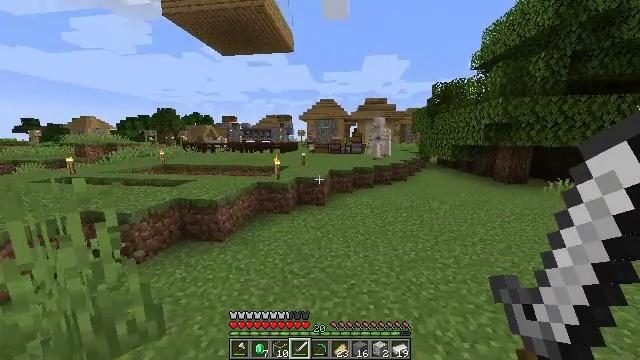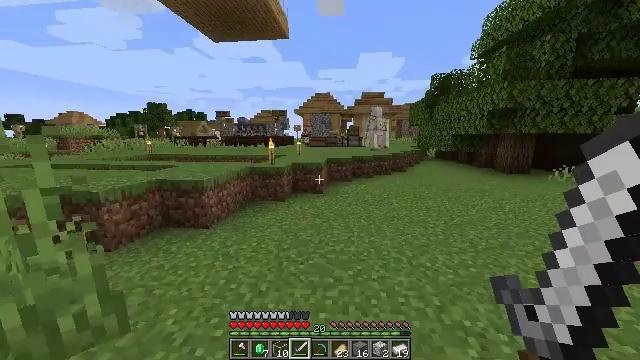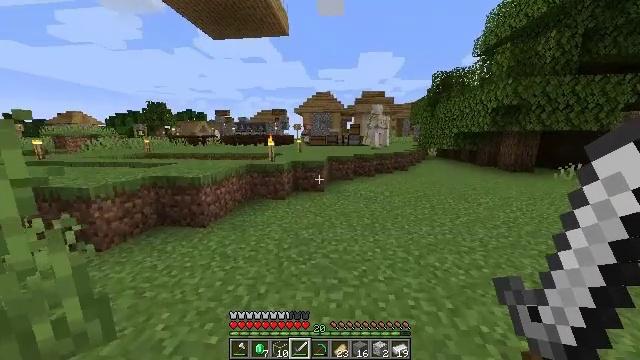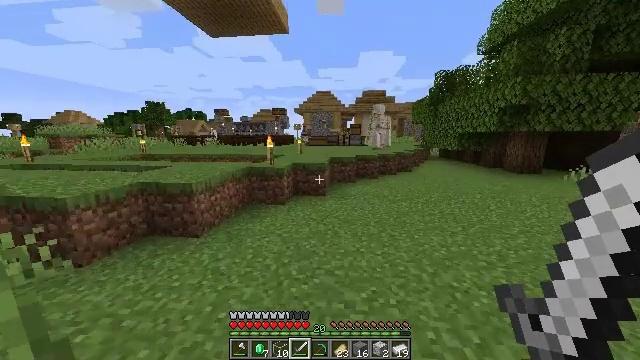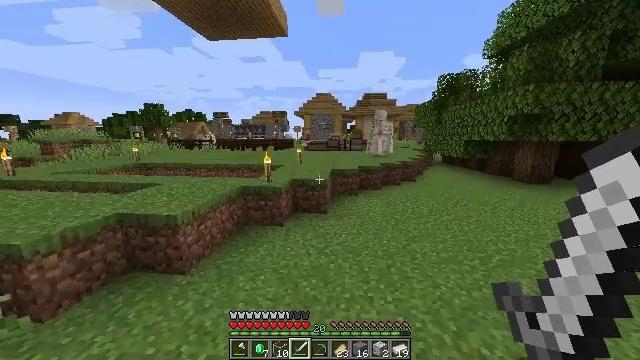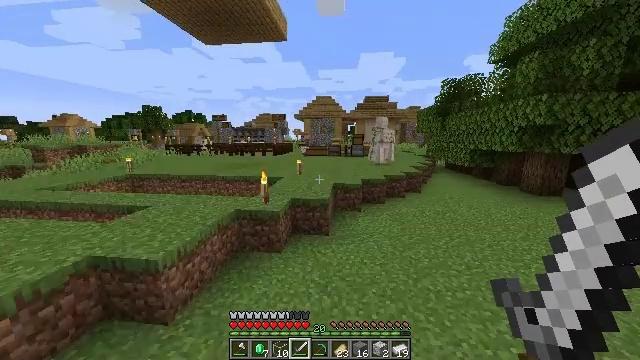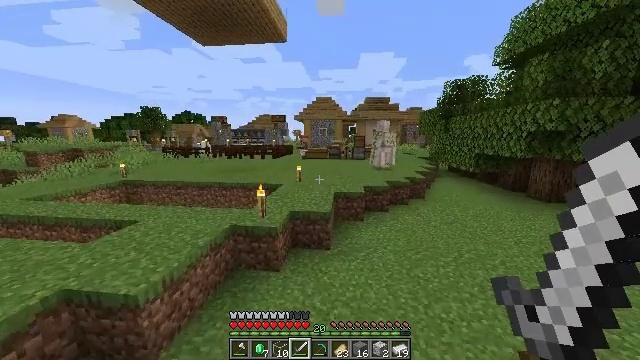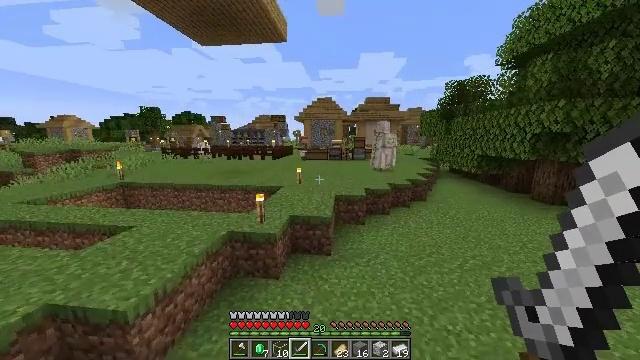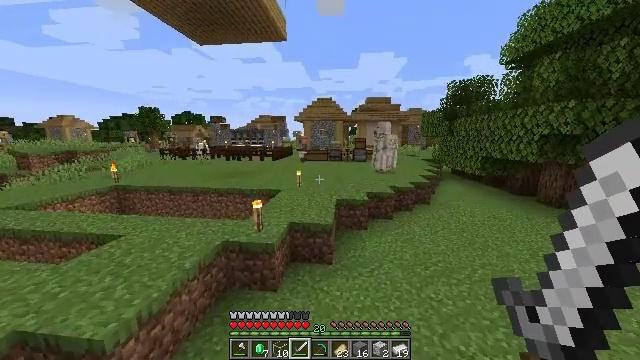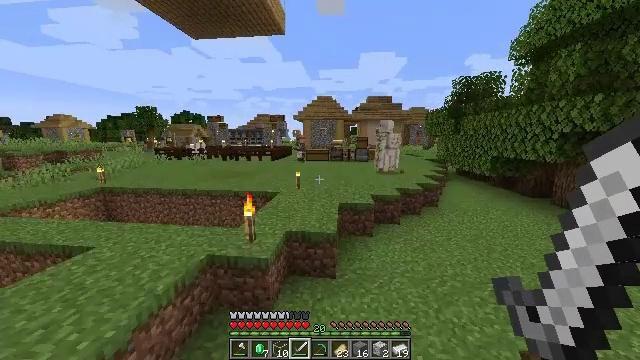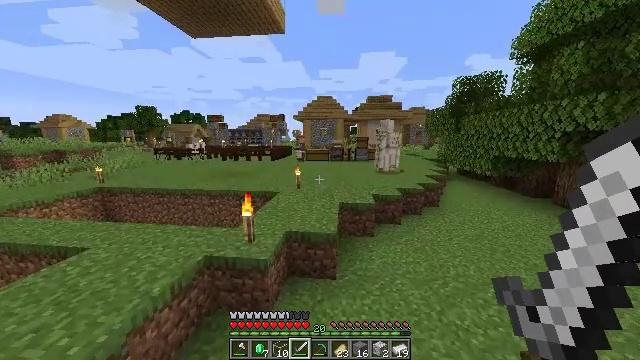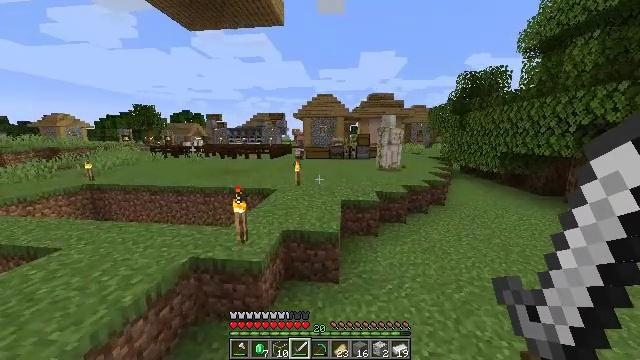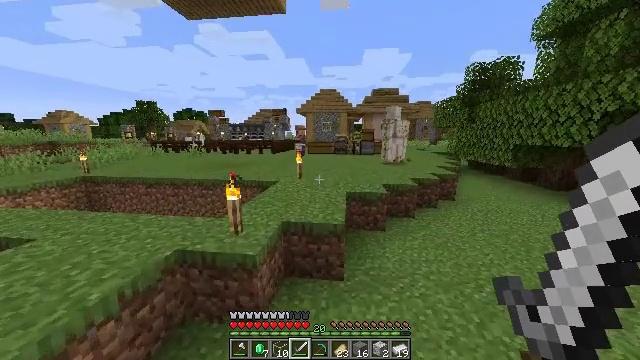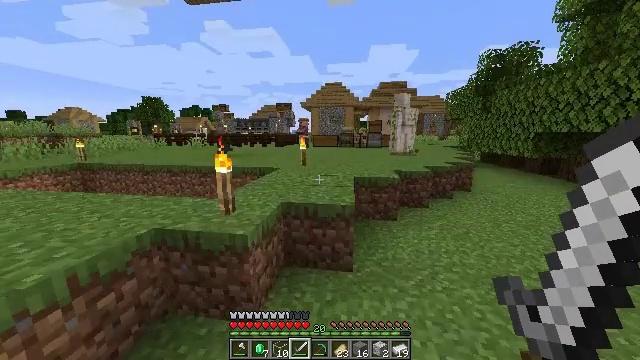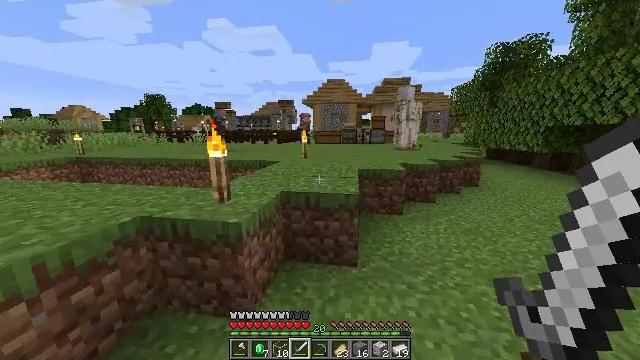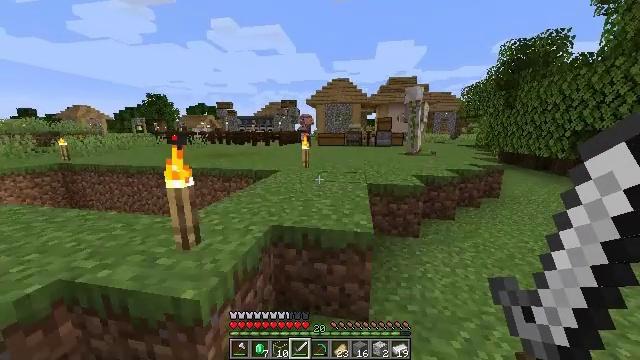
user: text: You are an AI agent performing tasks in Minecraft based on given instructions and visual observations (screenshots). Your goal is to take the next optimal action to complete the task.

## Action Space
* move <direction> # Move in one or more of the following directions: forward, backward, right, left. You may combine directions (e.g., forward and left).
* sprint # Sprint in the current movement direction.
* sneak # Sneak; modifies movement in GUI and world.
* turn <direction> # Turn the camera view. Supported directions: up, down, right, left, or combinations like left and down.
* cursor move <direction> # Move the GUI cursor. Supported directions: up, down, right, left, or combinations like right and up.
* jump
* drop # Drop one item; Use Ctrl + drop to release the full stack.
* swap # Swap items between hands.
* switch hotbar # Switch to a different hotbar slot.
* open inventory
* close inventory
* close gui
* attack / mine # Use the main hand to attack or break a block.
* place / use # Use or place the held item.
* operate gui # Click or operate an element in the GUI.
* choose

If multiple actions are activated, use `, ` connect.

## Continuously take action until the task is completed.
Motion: motion action
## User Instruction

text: Recycle the dark oak fence into the inventory.
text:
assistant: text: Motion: move forward, turn right, jump
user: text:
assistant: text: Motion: move forward, sprint, jump
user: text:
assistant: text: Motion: move forward, sprint, jump
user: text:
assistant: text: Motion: move forward, sprint, jump
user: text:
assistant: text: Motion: move forward, sprint, jump
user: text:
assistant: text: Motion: move forward, sprint, jump
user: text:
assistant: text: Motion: move forward, jump
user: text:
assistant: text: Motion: move forward, jump
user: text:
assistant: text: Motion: move forward, jump
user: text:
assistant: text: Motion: move forward, jump
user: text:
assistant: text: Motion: move forward, jump
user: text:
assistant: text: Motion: move forward, jump
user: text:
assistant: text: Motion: move forward, turn left, jump
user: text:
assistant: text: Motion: move forward, jump
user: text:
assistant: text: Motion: move forward, jump
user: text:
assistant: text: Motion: move forward, sprint, jump
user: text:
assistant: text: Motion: move forward, sprint, jump
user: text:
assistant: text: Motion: move forward, sprint, jump
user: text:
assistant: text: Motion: move forward, sprint, jump
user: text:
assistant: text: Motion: move forward, sprint, jump
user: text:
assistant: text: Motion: move forward, jump
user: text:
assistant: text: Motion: move forward, jump
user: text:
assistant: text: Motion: move forward, jump
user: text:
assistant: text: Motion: move forward, jump
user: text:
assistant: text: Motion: move forward, turn left, jump
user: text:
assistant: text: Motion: move forward, sprint, turn left and down, jump
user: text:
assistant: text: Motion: move forward, sprint, turn left and down, jump
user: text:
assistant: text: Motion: move forward, sprint, turn left and down, jump
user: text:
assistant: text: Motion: move forward, sprint, turn left and down, jump
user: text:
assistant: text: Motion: move forward, turn left, jump